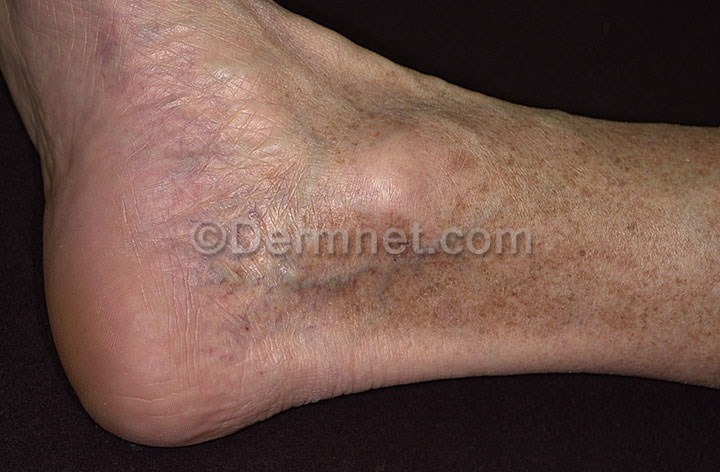
Disease: Eczema Photos